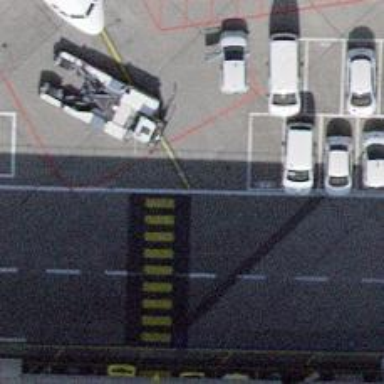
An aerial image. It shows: Airport parking position.